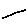
Label: line